Field crop: tomato
Growth stage: 2
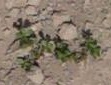
Species: portulaca